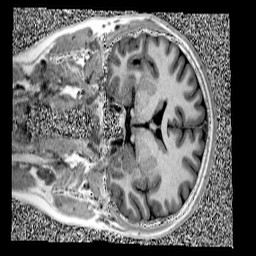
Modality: UNIT1
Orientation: coronal
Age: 13
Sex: female
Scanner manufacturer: siemens
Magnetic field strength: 3 T
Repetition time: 4 s
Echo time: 0.00299 s